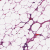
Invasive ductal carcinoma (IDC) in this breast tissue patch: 0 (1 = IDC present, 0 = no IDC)